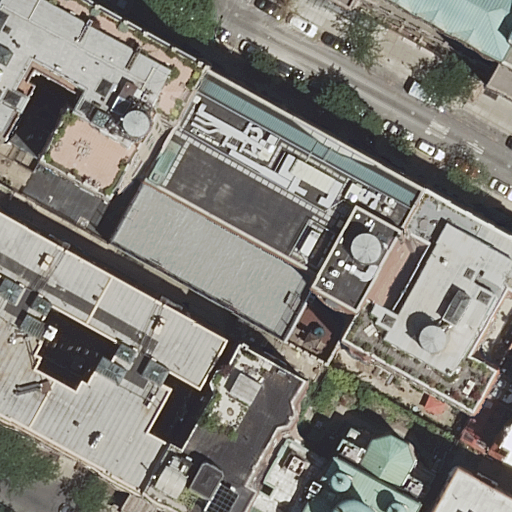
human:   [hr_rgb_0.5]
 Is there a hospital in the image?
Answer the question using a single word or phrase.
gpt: yes

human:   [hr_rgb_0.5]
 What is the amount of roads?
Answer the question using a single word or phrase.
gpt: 2

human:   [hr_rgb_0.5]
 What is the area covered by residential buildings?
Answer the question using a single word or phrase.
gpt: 5534m2

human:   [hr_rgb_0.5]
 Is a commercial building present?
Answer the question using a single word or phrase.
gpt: no

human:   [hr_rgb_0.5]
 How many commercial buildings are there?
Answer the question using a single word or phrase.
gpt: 0

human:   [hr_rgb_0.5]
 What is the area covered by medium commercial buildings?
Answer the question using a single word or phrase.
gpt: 0m2

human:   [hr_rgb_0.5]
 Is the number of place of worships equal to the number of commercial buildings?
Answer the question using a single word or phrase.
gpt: no

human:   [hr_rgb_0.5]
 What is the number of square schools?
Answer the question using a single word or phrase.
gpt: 0

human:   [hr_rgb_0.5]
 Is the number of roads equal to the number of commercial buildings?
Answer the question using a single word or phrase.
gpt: no

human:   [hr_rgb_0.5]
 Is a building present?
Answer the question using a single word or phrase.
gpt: yes

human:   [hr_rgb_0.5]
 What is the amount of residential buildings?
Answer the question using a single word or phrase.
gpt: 13

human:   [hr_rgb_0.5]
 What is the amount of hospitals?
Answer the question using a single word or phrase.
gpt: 1

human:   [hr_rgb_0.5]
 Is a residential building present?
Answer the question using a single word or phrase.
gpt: yes

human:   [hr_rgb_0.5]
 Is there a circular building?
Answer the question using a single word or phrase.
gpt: no

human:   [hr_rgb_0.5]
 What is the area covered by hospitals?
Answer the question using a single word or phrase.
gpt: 10457m2

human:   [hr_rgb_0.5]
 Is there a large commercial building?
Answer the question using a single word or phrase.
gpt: no

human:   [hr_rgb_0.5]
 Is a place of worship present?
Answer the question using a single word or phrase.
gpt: yes

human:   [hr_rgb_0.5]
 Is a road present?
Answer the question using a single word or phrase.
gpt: yes

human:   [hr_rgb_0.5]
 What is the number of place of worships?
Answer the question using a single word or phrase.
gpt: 1

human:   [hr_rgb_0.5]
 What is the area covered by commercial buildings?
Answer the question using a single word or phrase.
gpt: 0m2

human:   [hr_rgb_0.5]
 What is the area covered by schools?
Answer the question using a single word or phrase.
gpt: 1891m2

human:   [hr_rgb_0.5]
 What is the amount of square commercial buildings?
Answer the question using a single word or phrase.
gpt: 0

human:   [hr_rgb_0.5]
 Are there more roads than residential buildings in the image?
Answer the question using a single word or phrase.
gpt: no

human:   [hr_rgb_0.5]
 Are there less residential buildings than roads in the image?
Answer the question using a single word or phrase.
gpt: no

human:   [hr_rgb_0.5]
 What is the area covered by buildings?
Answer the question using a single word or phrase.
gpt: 5534m2

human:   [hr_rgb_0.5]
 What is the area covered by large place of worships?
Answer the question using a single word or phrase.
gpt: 0m2

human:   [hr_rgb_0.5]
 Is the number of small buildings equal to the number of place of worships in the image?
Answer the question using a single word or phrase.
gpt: no

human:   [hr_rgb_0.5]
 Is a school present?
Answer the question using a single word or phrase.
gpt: yes

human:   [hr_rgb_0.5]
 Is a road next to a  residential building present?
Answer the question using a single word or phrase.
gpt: yes

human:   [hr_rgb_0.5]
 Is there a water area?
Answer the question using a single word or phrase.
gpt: no

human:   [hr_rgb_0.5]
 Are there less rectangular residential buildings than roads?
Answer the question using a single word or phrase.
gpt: no

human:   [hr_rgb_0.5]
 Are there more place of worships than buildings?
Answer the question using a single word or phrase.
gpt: no

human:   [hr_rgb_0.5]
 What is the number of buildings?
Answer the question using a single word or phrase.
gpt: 13

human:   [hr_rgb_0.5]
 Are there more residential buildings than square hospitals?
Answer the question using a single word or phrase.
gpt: yes

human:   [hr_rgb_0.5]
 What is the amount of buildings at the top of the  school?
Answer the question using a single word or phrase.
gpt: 3

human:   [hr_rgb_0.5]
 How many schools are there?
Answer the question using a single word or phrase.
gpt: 1

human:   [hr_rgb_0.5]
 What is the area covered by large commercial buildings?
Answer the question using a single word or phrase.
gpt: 0m2

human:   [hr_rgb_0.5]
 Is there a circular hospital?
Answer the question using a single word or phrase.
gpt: no

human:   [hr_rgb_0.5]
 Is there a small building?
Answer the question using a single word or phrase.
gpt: yes

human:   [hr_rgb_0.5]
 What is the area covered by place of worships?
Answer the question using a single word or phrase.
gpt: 362m2

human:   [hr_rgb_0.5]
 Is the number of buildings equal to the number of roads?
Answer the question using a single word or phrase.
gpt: no

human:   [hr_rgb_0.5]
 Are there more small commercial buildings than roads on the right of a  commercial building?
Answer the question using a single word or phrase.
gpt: no

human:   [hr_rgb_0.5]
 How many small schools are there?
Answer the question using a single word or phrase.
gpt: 0

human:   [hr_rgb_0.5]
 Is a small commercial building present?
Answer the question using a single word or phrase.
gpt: no

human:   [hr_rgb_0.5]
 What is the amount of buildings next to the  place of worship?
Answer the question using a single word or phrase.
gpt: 13

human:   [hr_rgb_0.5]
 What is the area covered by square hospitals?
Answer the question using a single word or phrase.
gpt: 0m2

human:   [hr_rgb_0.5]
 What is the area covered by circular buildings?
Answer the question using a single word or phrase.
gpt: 0m2

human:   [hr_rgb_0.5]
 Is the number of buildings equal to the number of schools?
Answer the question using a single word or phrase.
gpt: no

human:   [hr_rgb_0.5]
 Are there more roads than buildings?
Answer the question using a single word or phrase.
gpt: no

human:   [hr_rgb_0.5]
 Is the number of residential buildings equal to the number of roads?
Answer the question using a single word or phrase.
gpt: no

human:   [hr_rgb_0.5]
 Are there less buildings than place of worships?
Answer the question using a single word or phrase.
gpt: no

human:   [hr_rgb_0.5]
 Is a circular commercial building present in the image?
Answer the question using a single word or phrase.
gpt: no

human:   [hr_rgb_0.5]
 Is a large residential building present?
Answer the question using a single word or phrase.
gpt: yes

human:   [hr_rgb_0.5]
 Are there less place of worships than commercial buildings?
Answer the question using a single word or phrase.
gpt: no

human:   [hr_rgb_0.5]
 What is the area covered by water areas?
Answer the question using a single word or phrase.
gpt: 0m2

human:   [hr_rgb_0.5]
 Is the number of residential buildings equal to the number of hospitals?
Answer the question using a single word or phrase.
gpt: no

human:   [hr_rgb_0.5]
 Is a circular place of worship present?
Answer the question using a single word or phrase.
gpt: no

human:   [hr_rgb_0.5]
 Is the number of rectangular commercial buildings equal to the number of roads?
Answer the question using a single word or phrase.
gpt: no

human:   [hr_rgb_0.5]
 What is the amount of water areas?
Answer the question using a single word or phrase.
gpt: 0

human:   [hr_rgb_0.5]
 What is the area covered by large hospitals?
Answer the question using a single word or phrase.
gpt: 10457m2

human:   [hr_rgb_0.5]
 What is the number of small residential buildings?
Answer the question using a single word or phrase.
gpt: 4

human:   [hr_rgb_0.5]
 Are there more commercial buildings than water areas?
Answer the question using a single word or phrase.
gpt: no

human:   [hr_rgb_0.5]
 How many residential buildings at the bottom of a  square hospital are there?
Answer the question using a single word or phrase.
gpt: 0

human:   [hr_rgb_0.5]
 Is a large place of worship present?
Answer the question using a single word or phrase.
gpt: no